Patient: sex F, age 74
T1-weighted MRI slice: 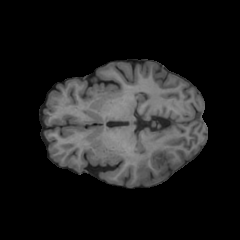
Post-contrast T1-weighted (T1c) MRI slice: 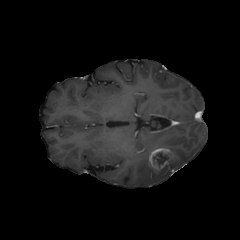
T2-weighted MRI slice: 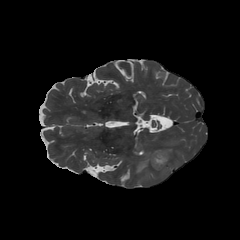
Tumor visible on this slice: yes
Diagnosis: Glioblastoma, IDH-wildtype
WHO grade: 4